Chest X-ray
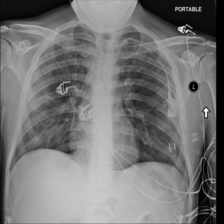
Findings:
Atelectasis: negative
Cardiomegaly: negative
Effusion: negative
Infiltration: positive
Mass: negative
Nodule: negative
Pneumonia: negative
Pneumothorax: negative
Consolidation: negative
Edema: negative
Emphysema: positive
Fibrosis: negative
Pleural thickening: negative
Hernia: negative